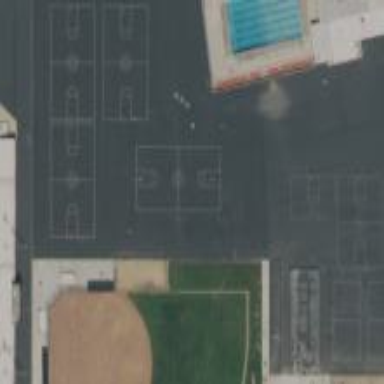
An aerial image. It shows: Basketball court in the leisure land pitch.